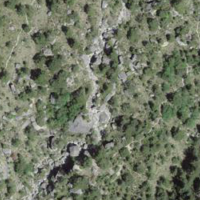
EUNIS habitat code: 32
Species observed at this site:
Plantago media
Cephalanthera rubra
Ophrys insectifera
Cephalanthera longifolia